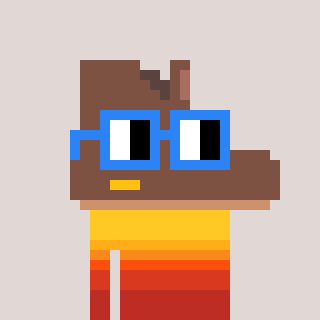
a pixel art character with square blue glasses, a boot-shaped head and a purple-colored body on a warm background